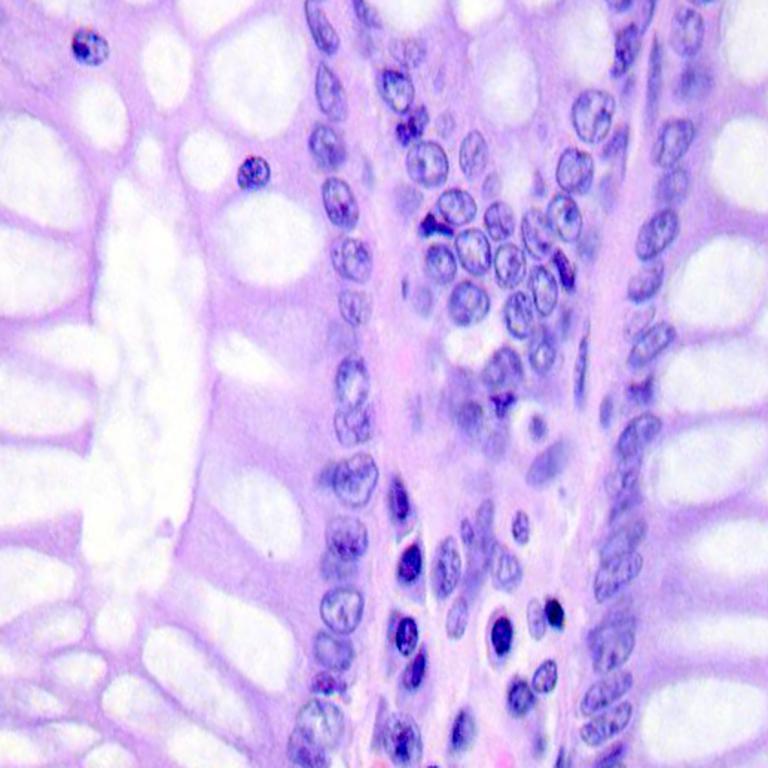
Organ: colon
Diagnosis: benign